Question: I have created simple test project: the goal is to show the message 'hello' by pressing a button on the screen. The first flavor build should write the message to the system log. The second flavor build should show a toast with message. How can this be achieved using gradle please?
My build.gradle:
'''
apply plugin: 'android'
android {
compileSdkVersion 19
buildToolsVersion "19.0.1"
defaultConfig {
minSdkVersion 14
targetSdkVersion 19
versionCode 1
versionName "1.0"
}
compileOptions {
sourceCompatibility JavaVersion.VERSION_1_7
targetCompatibility JavaVersion.VERSION_1_7
}
productFlavors {
toast {
}
log {
}
}
sourceSets {
main {
java.srcDirs = ['src/main/java', 'src/log/java']
}
toast {
java.srcDirs = ['src/main/java', 'src/toast/java']
}
}
buildTypes {
release {
runProguard false
proguardFiles getDefaultProguardFile('proguard-android.txt'), 'proguard-rules.txt'
}
}
}
dependencies {
compile fileTree(dir: 'libs', include: ['*.jar', '*.aar'])
}
'''
File structure:

Flavor 'log' contains single class Messenger with method 'showMessage(Context context, CharSequence text)' and prints text using 'Log.i(tag, msg)'
Flavor 'toast' contains single class Messenger with method 'showMessage(Context context, CharSequence text)' and shows toast with some text.
Main sources don't contain this class.
Why does the error 'duplicate class:com.test.flavortest.Messenger' appear? Each flavor has a set of different non-crossing source paths?
<URL>
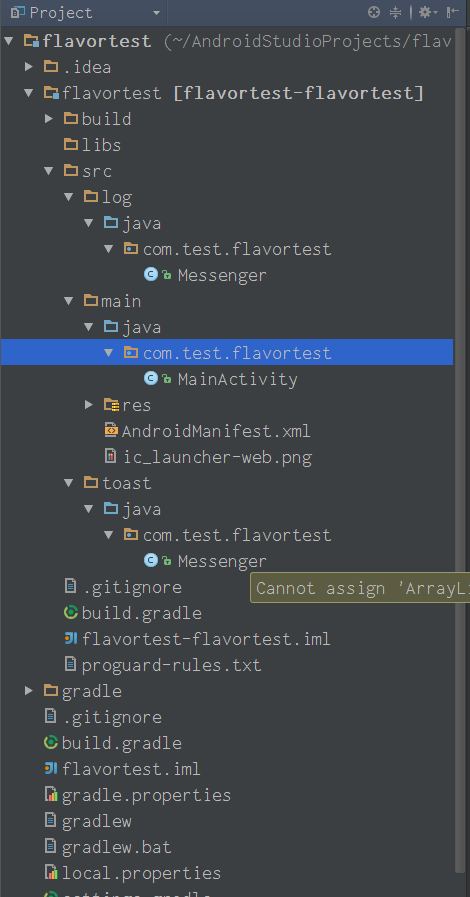
Answer: In your sourcesets definition, you seem to be adding the 'log' sources to 'main':
'''
sourceSets {
main {
java.srcDirs = ['src/main/java', 'src/log/java']
}
toast {
java.srcDirs = ['src/main/java', 'src/toast/java']
}
}
'''
'main' is the default sourceset included in all flavors. This would cause a duplicate class ('Messenger') being loaded when building the 'toast' flavor.
Try specifying the 'log' and 'toast' sourcesets only:
'''
sourceSets {
log {
java.srcDirs = ['src/main/java', 'src/log/java']
}
toast {
java.srcDirs = ['src/main/java', 'src/toast/java']
}
}
'''
Your file structure seems to match the default, so . 'src/main/java' is included by default, and then 'src/flavor/java' is added afterwards automatically.